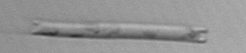
Label: Eucampia_morphytype1